Aerial crown-view tile of a tropical tree (Barro Colorado Island, Panama), acquired 20250512:
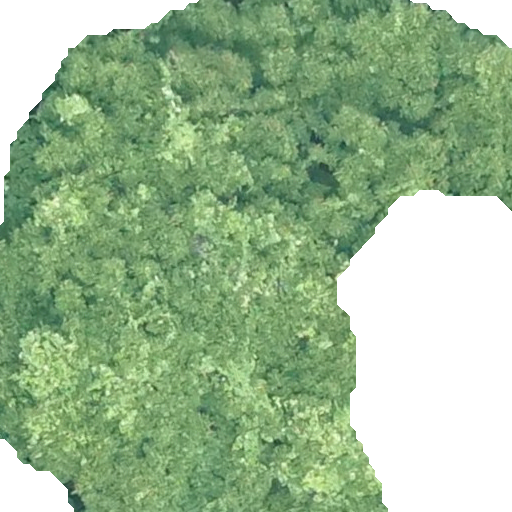
Species: Tachigali panamensis
GBIF accepted scientific name: Tachigali panamensis
Crown area: 354.53 m²